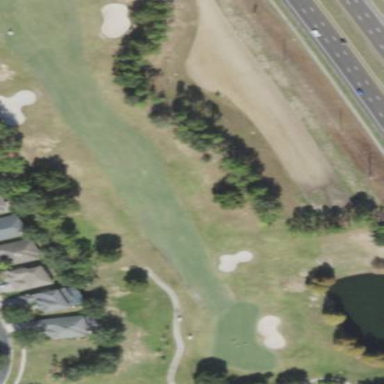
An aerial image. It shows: Grassy area designated as golf fairway.